Question: This is pretty simple to create. I have a simple byte array with proof that it has data in it on runtime :

Then I simply do
'''
var bytedata = BitConverter.ToUInt32(byte_array,0);
'''
It compiles, but I get an 'Argument Exception' on runtime that says that the destination array is too small.
From microsoft msdn documentation :
'''
byte[] bytes = { 0, 0, 0, 25 };
int i = BitConverter.ToInt32(bytes, 0);
'''
<URL>
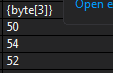
Answer: The size of integer (in C#) is 4 bytes. You need at least 4 bytes for the conversion to succeed. The sample shows that there are only 3.
(Not sure why the message says "". It is rather "".)